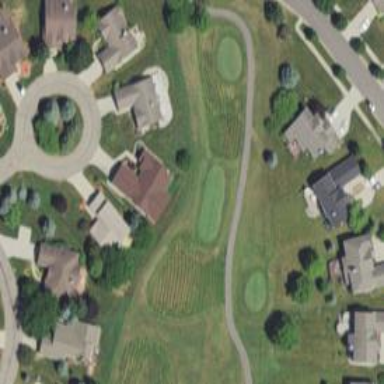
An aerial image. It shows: Service road designated as golf cart path.